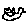
Label: bird